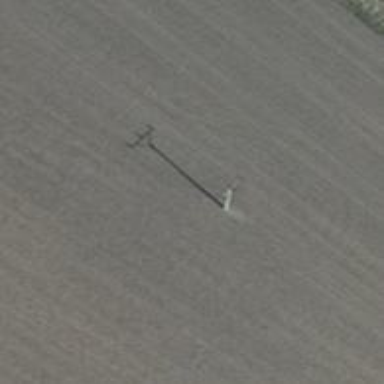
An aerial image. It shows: Power pole.